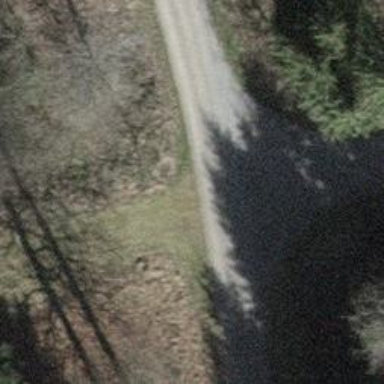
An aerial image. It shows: Gravel track with grade 2 tracktype.